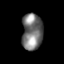
Tissue: skin
Cell type: Epithelial cells
Senescence score: 0.2032
Nuclear area (px): 744
Mean DAPI intensity: 119.073